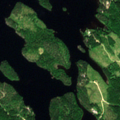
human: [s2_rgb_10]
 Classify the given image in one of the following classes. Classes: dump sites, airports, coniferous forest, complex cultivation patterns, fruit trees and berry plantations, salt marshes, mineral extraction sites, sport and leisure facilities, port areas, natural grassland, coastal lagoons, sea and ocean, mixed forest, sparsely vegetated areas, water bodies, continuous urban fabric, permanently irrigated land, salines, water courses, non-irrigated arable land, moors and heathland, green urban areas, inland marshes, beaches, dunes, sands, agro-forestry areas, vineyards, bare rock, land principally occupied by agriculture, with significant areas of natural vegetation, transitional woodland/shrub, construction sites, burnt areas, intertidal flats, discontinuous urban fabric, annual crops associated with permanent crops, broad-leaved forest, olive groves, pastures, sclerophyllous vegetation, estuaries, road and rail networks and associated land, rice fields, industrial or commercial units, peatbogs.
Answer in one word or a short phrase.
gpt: coniferous forest, mixed forest, water bodies